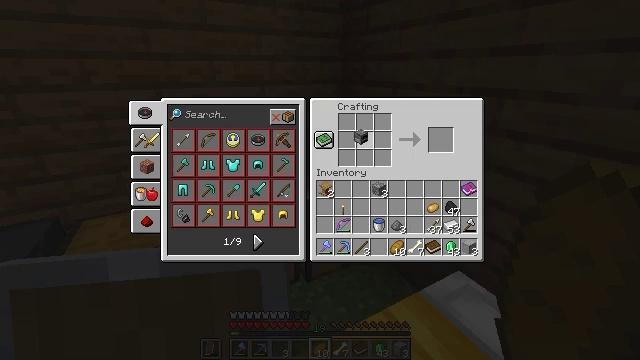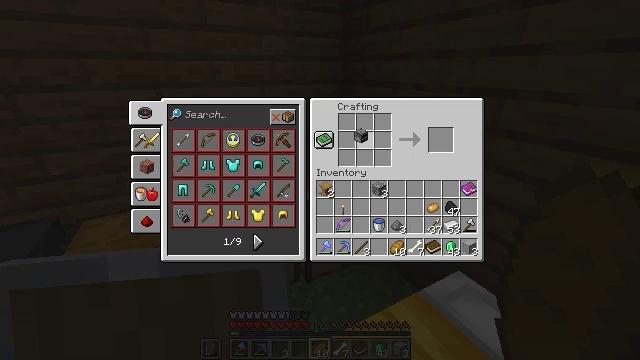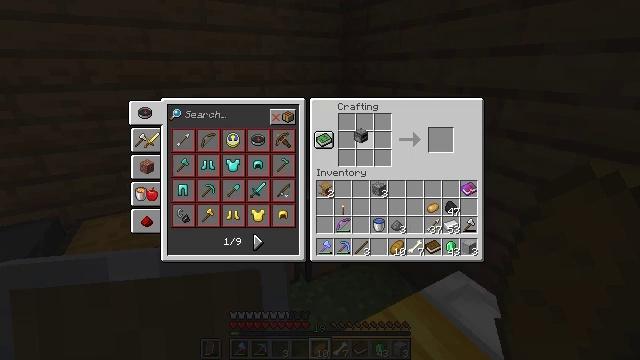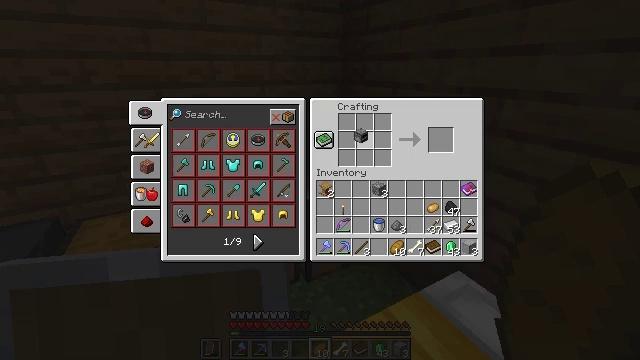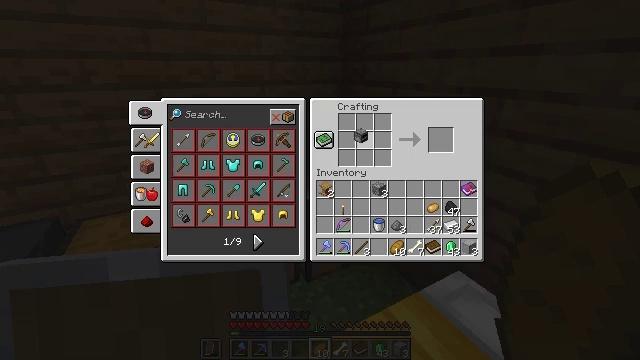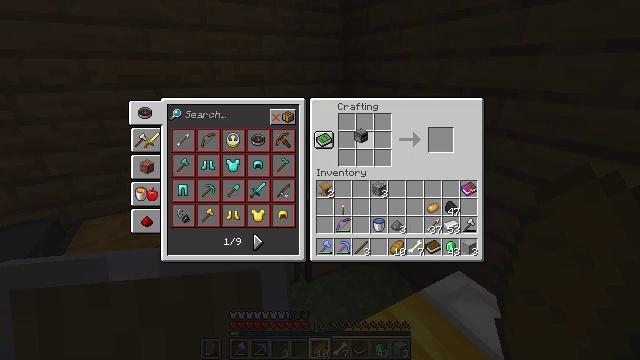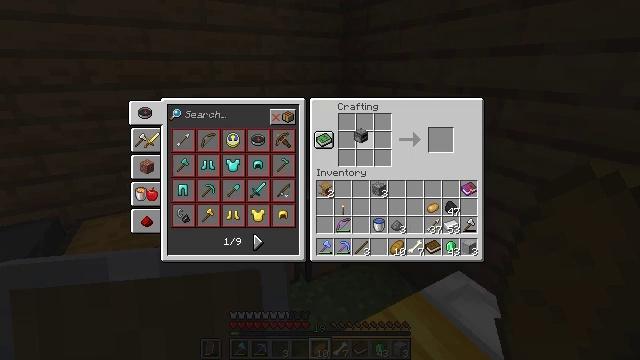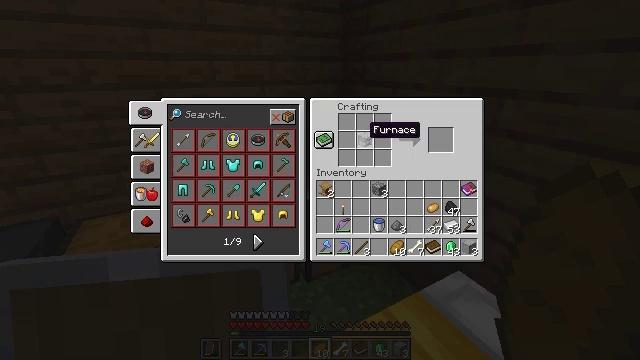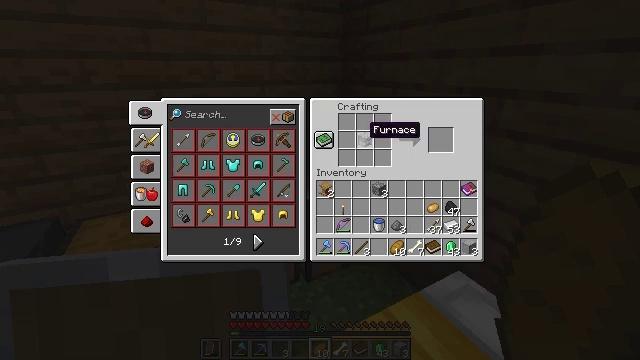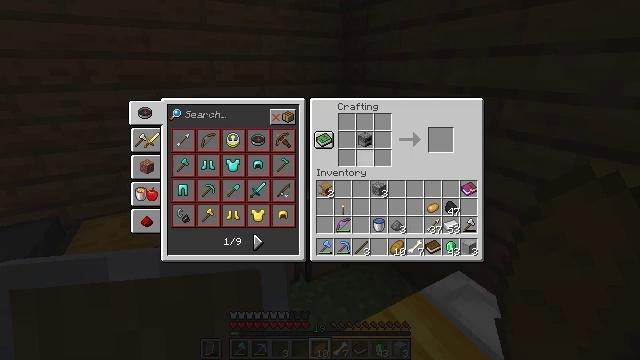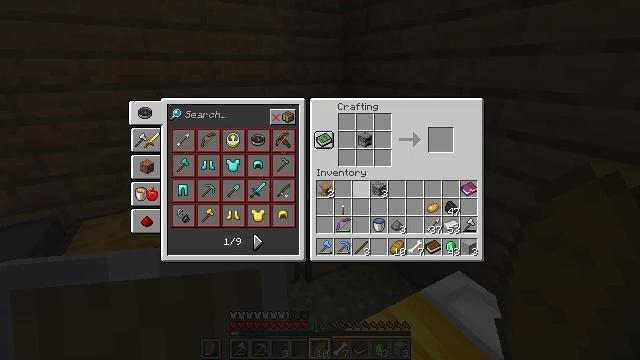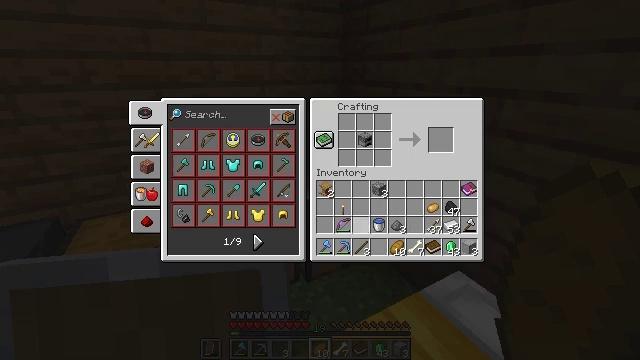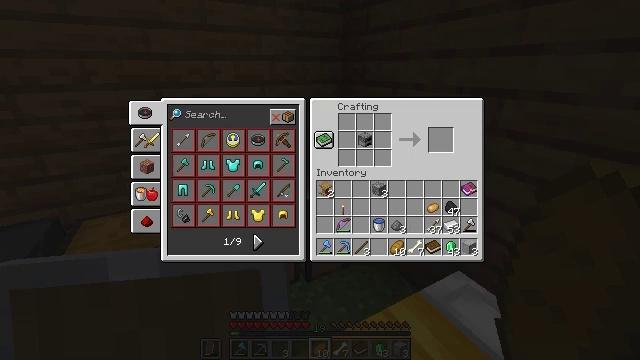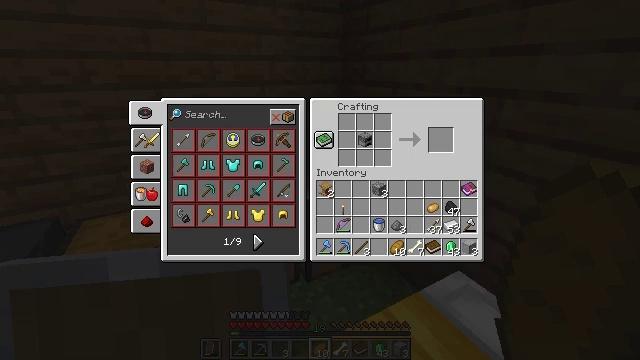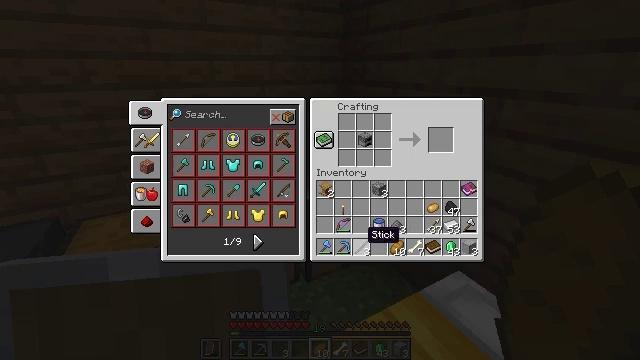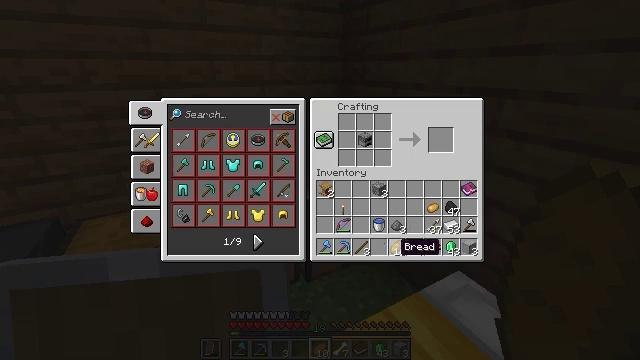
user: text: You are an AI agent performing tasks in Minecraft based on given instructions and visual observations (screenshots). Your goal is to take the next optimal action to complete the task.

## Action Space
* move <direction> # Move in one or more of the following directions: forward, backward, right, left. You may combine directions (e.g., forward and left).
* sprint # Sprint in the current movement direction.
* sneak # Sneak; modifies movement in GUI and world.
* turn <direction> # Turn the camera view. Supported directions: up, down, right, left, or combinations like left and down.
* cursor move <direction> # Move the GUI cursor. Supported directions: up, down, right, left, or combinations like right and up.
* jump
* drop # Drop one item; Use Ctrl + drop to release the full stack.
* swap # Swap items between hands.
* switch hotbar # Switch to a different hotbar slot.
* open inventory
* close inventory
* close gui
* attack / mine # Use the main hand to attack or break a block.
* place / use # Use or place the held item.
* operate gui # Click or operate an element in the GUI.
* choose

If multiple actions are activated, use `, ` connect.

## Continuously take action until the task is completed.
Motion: motion action
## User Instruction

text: Open the crafting grid and create a blast furnace.
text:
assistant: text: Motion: no_op
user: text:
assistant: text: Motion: no_op
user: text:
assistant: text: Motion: no_op
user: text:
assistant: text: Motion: operate gui
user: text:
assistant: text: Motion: operate gui
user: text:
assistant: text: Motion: operate gui
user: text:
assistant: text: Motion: no_op
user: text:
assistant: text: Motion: no_op
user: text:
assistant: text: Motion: cursor move down
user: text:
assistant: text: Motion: cursor move down
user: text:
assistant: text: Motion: cursor move down
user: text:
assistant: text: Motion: cursor move down
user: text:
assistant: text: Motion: no_op
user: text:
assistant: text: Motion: cursor move right
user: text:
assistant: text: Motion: cursor move right and down
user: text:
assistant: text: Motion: cursor move right
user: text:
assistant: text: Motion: cursor move right and up
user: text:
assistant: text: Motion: no_op
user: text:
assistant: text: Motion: no_op
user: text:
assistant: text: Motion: no_op
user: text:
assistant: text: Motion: no_op
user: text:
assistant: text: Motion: cursor move right
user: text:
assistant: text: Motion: no_op
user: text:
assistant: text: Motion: no_op
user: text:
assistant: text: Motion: no_op
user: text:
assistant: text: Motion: operate gui
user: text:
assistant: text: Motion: cursor move right, operate gui
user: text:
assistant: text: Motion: no_op
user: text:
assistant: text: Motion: no_op
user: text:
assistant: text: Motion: no_op